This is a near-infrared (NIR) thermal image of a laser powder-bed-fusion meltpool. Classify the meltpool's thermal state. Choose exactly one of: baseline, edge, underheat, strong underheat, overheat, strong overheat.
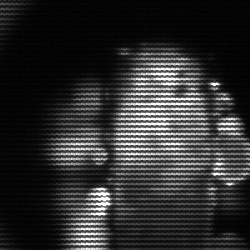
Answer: strong underheat